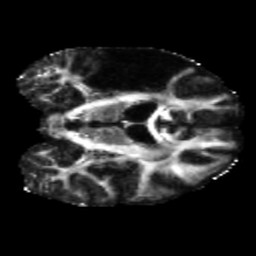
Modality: FA
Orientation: coronal
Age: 66
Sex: male
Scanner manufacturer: siemens
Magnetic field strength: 3 T
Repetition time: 5.47 s
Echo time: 0.0854 s